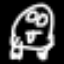
Label: frog